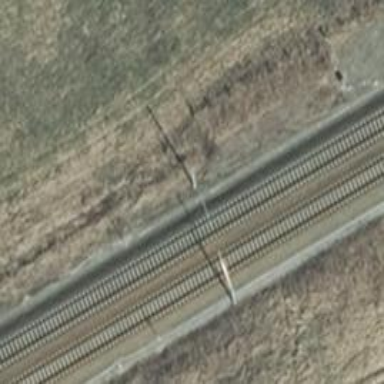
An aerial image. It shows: Milestone along the railway with catenary mast.